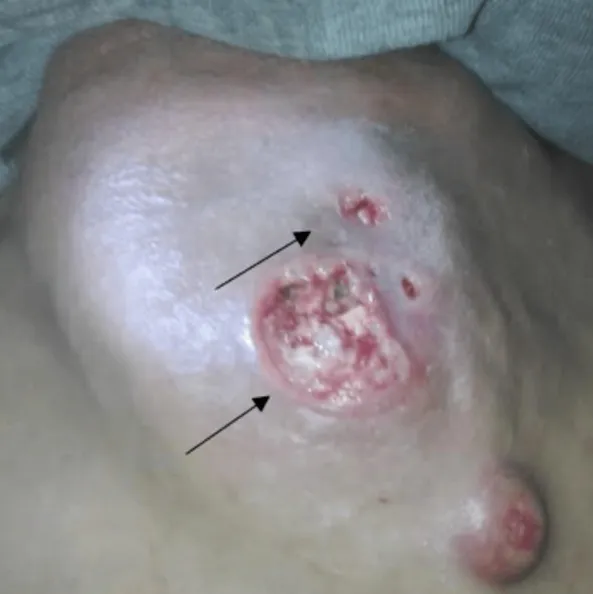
Sternal mass measuring 15cm in diameter with inflammatory signs in the surrounding area, as well as the presence of two oozing ulcers (black arrows).
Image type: medical_photograph (skin_photograph)